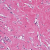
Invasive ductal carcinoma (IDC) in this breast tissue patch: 0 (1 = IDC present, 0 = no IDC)